Question: I am creating a Binary File in C# here using the following code below. It is relatively simple code below. The RawData variable is a type string[].
'''
using (BinaryWriter bin = new BinaryWriter(File.Open("file.bin", FileMode.Create)))
{
foreach (string data in RawData)
{
int Byte = Convert.ToInt32(data, 16);
bin.Write(Byte);
}
}
'''
Unfortunately the BIN File is produced like this. It places the correct byte value but then skips the next three bytes and places zeros there and then places the next byte value. Does anyone know why this happens. I have used debugged and the bin.Write(Byte), and these extra zeros are NOT sent to this method.

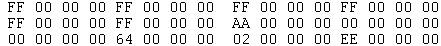
Answer: You're using <URL>. So yes, it's writing 4 bytes, as documented.
If you only want to write one byte, you should use <URL> instead.
So you probably just want:
'''
bin.Write(Convert.ToByte(data, 16));
'''
Alternatively, do the whole job in two lines:
'''
byte[] bytes = RawData.Select(x => Convert.ToByte(x, 16)).ToArray();
File.WriteAllBytes("file.bin", bytes);
'''